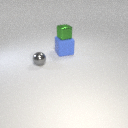
large blue rubber cube behind small gray metal sphere